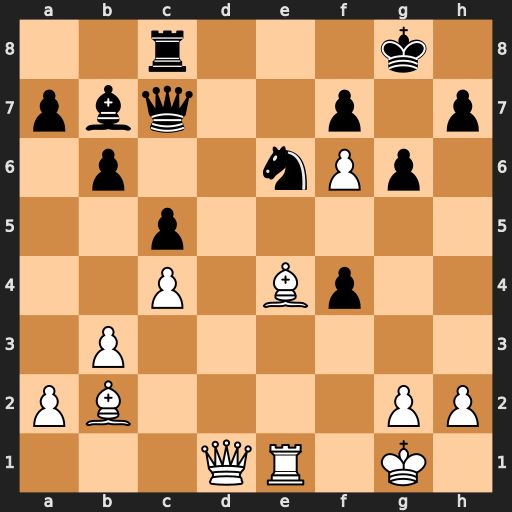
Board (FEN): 2r3k1/pbq2p1p/1p2nPp1/2p5/2P1Bp2/1P6/PB4PP/3QR1K1
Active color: w
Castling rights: -
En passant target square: -
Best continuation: Be5 Qxe5 Bxb7 Qc7 Bxc8